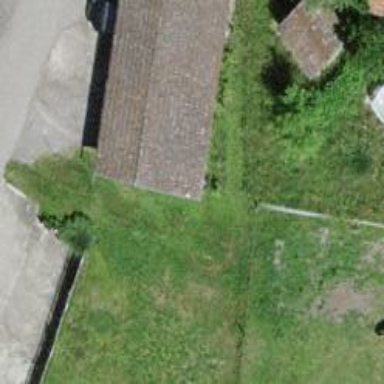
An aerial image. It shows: Garage.